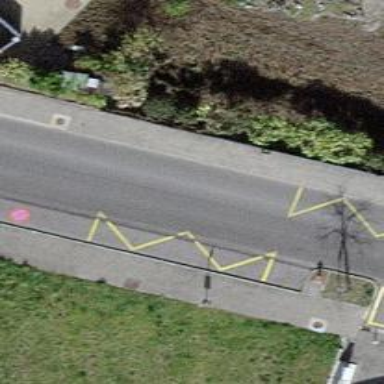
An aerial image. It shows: Bus stop with stop position for public transport.